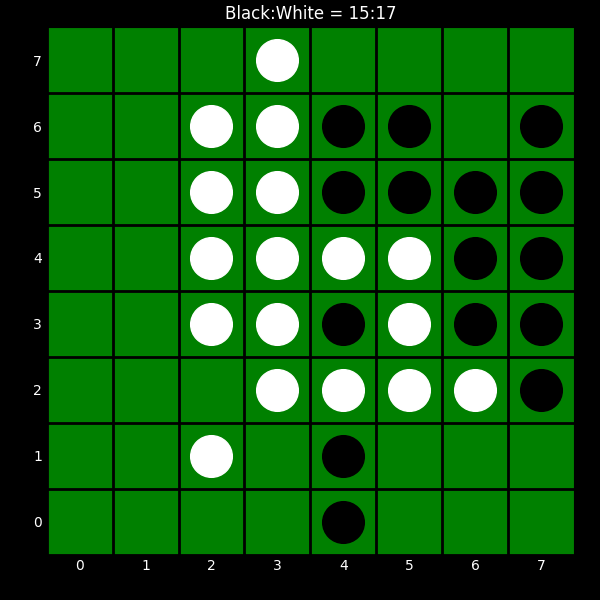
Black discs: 15
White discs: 17